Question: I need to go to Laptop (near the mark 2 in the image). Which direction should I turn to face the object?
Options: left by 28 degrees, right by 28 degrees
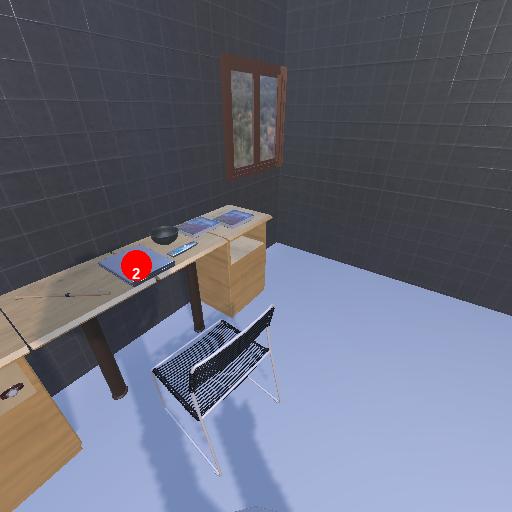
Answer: left by 28 degrees